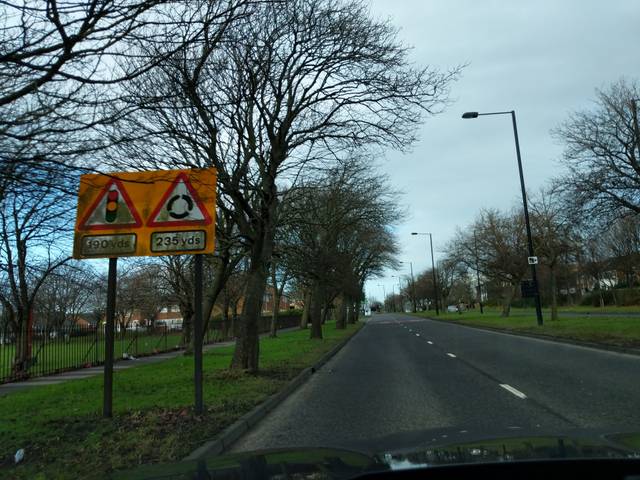
Region: United Kingdom
Coordinates: 55.0, -1.665